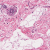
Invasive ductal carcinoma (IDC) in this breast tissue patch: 0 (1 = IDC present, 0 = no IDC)